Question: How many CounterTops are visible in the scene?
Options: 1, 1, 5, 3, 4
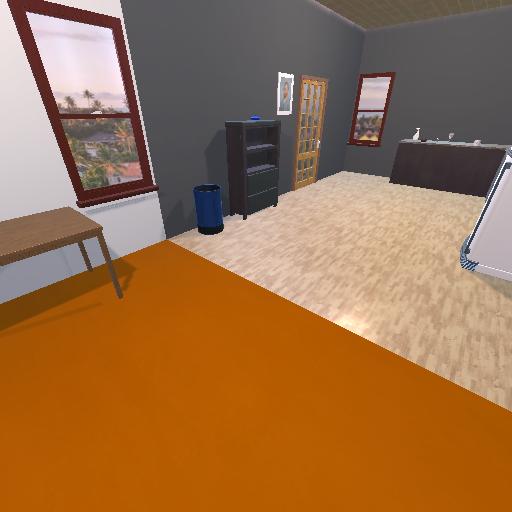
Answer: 1